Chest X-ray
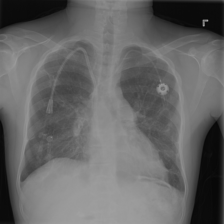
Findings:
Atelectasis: negative
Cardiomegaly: negative
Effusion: positive
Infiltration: negative
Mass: negative
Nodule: positive
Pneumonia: negative
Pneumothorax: negative
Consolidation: negative
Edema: negative
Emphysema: negative
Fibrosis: negative
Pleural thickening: negative
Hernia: negative